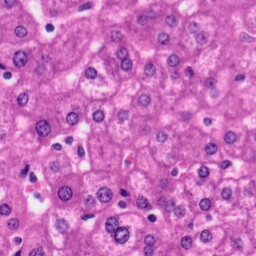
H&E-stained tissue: Liver